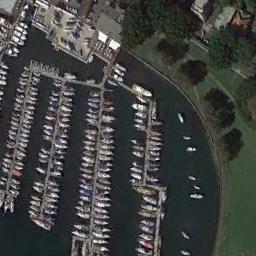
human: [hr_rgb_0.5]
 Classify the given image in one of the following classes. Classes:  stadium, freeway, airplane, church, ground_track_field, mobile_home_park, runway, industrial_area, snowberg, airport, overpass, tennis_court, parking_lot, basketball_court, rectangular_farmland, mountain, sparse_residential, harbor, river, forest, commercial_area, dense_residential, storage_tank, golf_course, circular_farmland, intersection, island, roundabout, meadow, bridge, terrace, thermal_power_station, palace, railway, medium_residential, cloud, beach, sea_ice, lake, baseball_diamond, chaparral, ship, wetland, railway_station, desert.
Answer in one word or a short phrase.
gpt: harbor